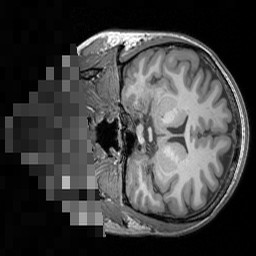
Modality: T1w
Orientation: coronal
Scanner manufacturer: siemens
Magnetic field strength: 3 T
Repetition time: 1.5 s
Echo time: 0.00291 s